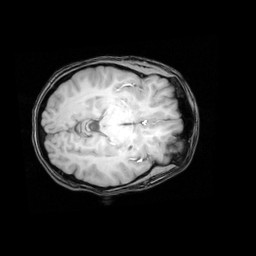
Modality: T1w
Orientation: axial
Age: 20
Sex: female
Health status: healthy
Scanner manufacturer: philips
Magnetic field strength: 3 T
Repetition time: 0.012 s
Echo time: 0.0037 s